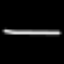
Label: line